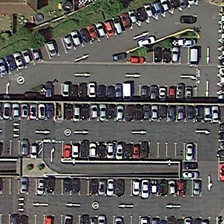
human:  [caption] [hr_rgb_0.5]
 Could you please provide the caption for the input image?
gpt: many cars are in a parking lot near several green trees and a building .

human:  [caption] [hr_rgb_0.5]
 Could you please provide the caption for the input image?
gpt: many cars are in a parking lot near several green trees and a building .

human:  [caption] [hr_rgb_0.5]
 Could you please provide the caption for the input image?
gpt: many cars are in a parking lot near several green trees and a building .

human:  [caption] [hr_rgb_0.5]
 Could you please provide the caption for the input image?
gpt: many cars are in a parking lot near several green trees and a building .

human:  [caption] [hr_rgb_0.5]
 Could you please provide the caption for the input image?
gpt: many cars are in a parking lot near several green trees and a building .